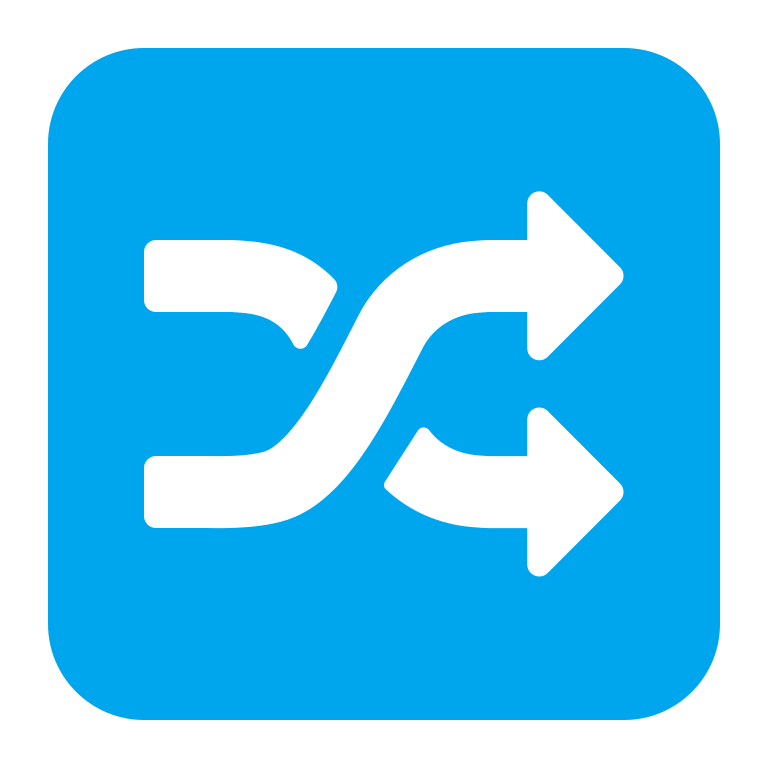
shuffle tracks button flat